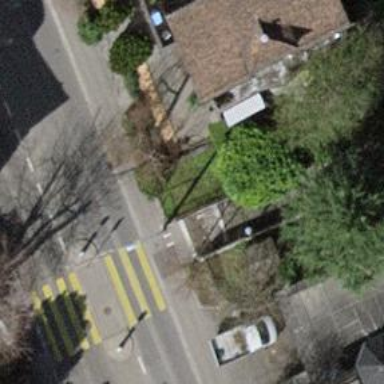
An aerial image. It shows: Road with steps.